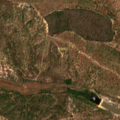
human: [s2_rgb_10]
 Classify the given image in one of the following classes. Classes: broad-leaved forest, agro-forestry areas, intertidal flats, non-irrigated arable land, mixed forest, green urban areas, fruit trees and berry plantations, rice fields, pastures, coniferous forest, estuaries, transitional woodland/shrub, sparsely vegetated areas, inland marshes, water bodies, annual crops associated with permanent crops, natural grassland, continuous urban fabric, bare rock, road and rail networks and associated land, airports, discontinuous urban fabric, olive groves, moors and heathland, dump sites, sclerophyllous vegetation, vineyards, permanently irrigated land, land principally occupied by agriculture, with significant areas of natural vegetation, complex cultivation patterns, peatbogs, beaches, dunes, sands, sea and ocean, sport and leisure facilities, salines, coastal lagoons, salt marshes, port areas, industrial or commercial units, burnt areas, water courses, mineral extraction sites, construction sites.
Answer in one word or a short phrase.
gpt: non-irrigated arable land, agro-forestry areas, broad-leaved forest, transitional woodland/shrub